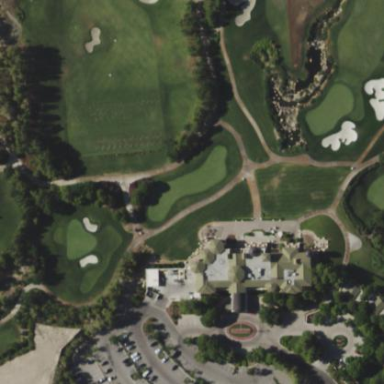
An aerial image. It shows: Area with grass used as rough in golf course.